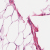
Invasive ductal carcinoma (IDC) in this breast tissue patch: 0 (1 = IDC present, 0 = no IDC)